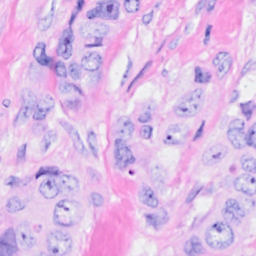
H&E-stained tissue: Breast